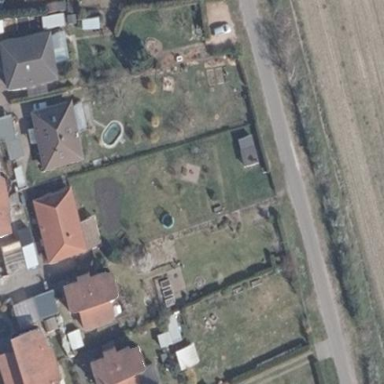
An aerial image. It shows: Garden that is leisure land.